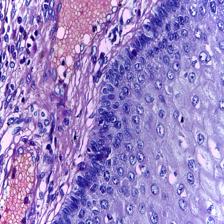
Diagnosis: Normal